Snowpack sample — Buffalo Mountain, Silverthorne, Colorado, USA (1/25/25, 10:11 AM MST)
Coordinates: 39.6222, -106.1139
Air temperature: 22 °F
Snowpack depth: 110 cm
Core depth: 20 cm
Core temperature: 48.2 °F
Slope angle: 12°, slope face: 102°
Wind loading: high
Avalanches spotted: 0
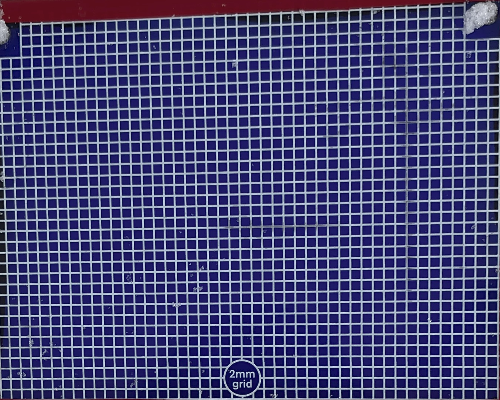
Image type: profile
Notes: No avalanches nearby, collected on the outskirts of a fire break 15 meters from the treeline, on way to Buffalo and Red Mountain